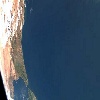
Label: water